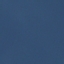
Label: SeaLake